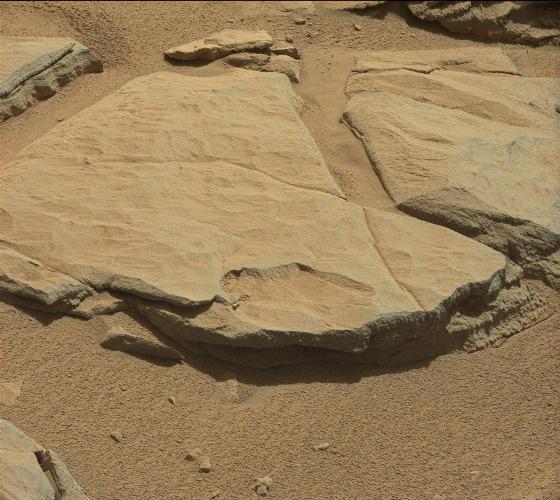
Terrain classes present: Bedrock, Gravel / Sand / Soil, Shadow